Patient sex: F
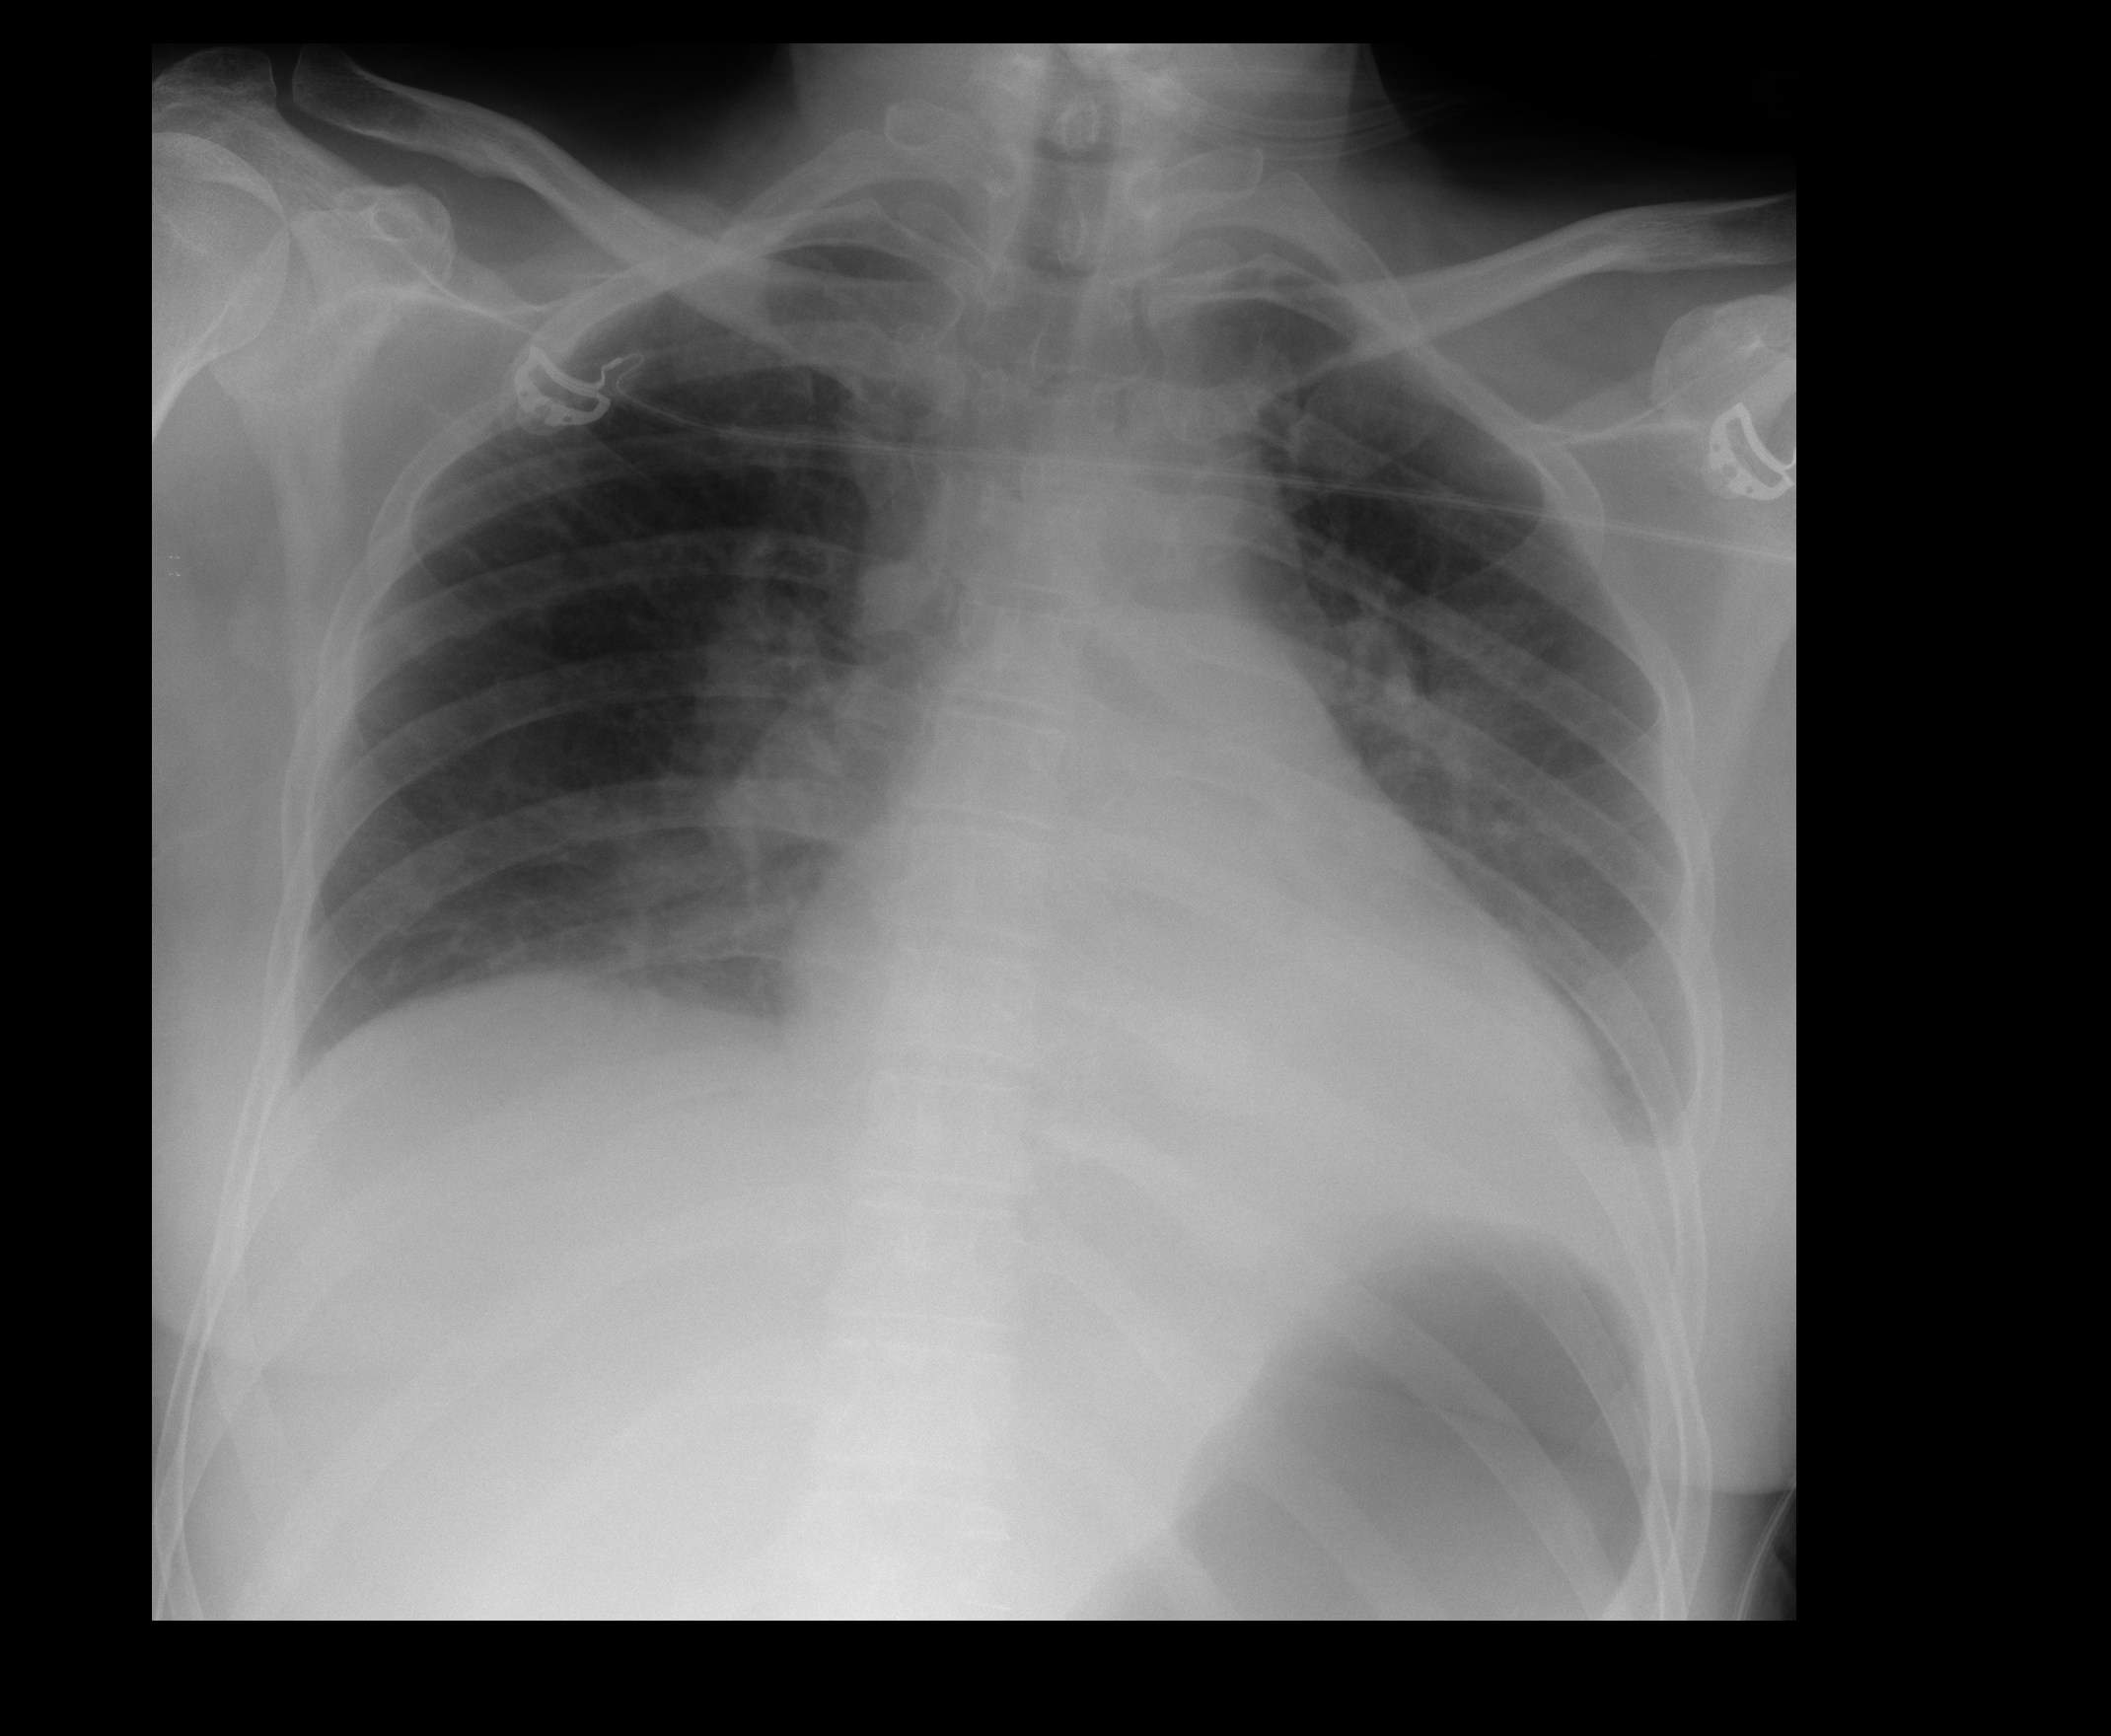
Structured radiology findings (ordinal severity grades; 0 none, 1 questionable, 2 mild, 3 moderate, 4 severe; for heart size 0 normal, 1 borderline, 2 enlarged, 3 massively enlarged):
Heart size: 2
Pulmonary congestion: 0
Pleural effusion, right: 0
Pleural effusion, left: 2
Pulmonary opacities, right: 0
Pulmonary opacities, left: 0
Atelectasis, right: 0
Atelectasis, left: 2